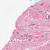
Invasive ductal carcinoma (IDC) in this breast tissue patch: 0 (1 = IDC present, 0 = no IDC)